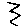
Label: zigzag